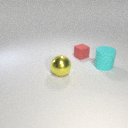
large yellow metal sphere to the left of large cyan rubber cylinder